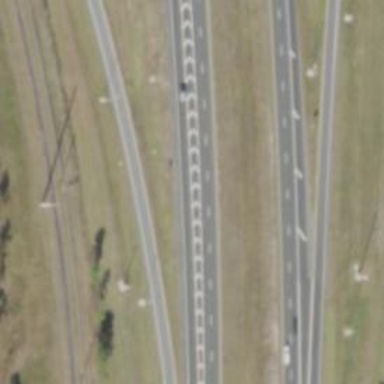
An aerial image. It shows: Asphalt motorway.